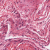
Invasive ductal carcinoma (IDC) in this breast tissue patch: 0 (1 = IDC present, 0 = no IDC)